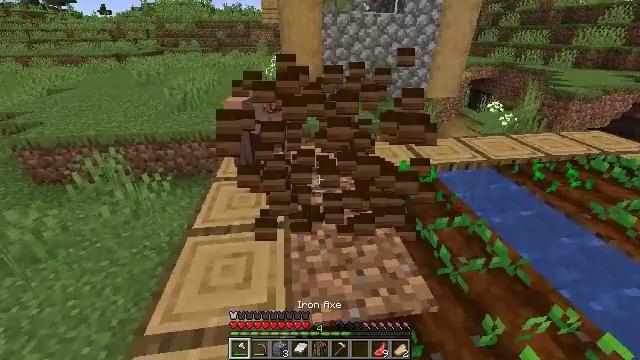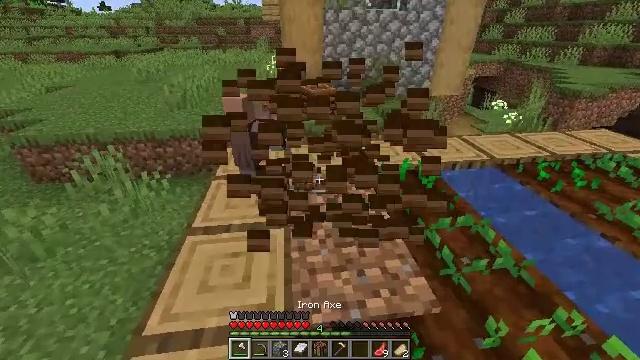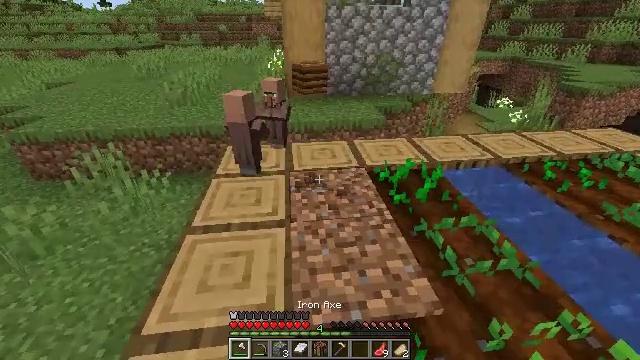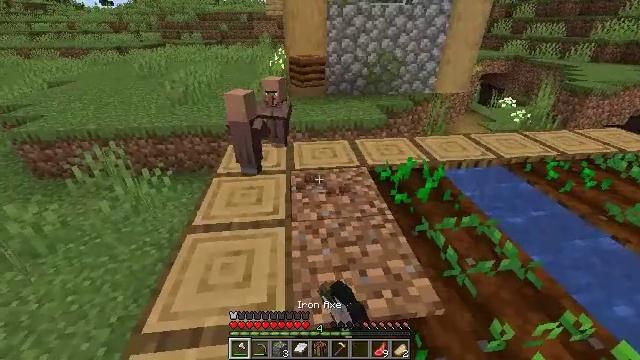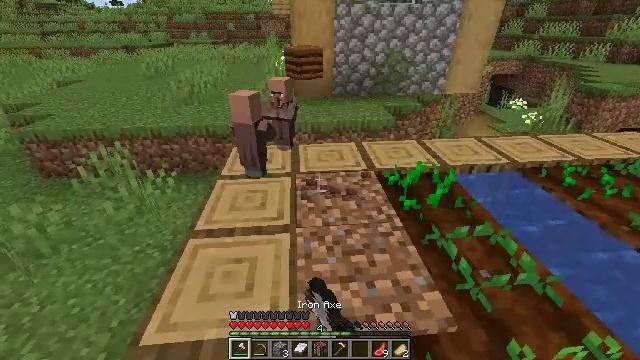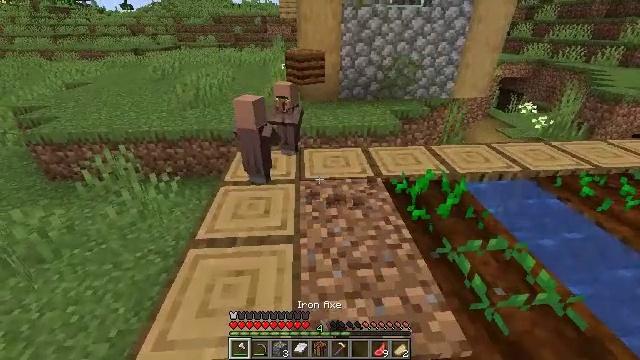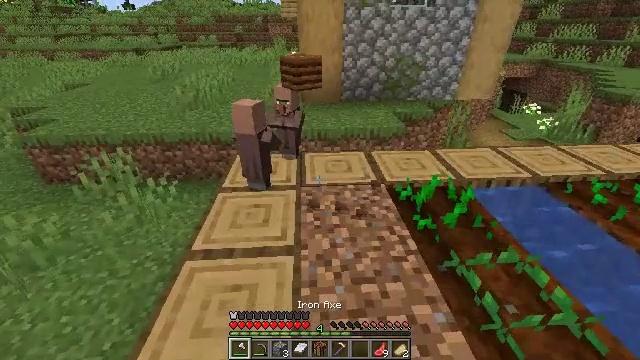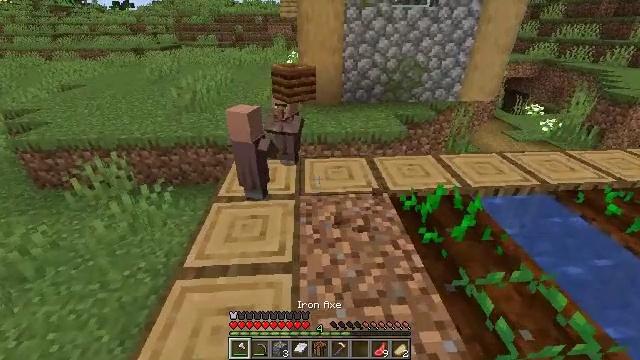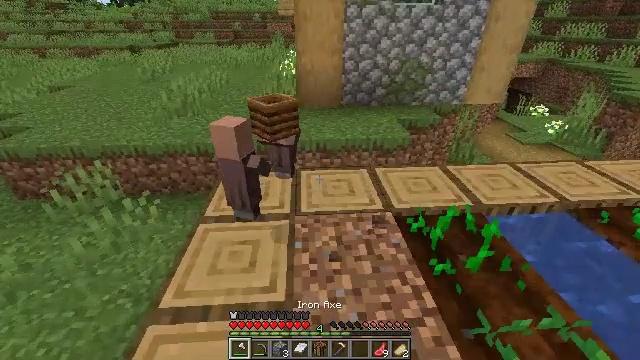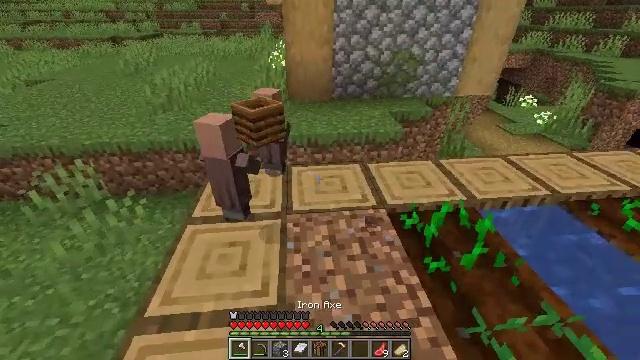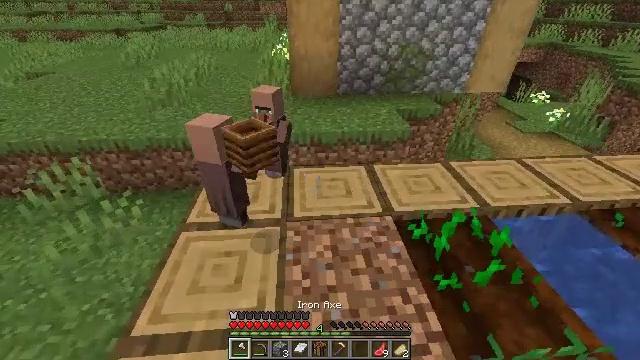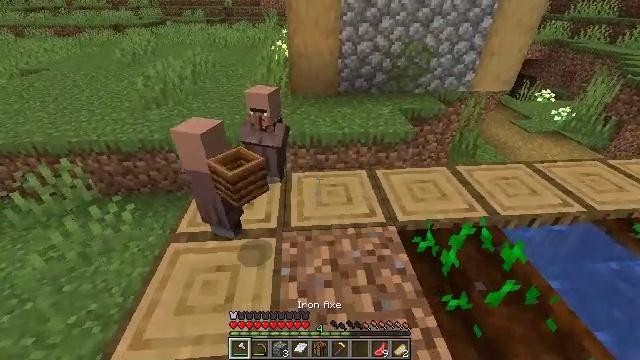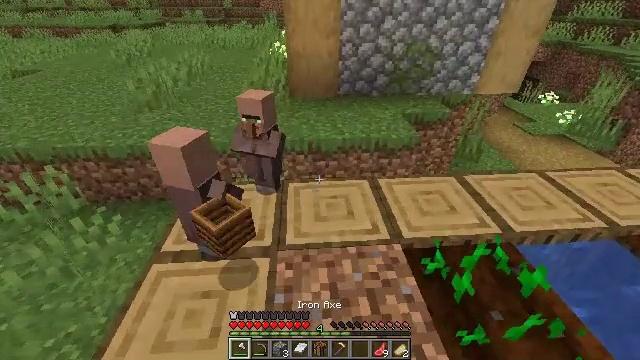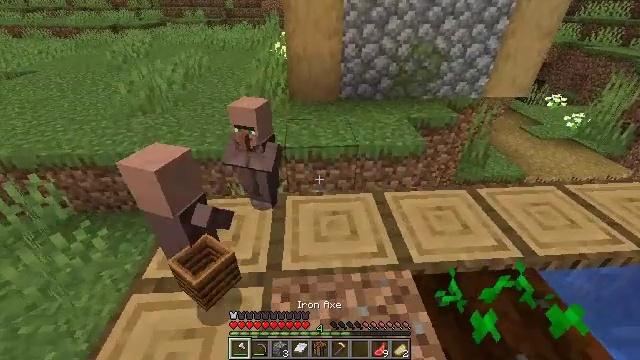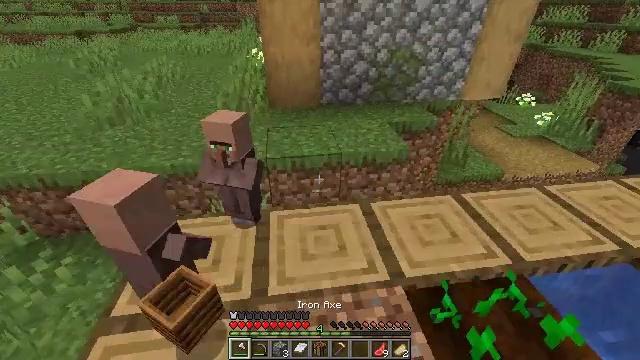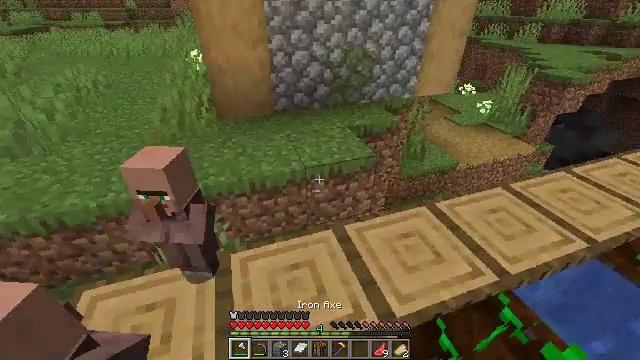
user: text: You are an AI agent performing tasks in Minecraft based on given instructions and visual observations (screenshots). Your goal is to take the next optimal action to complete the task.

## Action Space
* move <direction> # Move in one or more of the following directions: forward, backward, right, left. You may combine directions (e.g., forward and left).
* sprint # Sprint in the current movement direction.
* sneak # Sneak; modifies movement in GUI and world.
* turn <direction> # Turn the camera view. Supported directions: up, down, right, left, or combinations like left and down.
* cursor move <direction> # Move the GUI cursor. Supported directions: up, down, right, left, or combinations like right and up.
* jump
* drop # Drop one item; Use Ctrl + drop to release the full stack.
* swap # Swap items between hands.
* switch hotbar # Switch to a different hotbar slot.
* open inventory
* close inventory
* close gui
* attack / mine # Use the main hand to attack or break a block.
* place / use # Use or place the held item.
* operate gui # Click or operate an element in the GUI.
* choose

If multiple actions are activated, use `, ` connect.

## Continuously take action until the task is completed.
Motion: motion action
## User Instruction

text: Break the mature wheat plants.
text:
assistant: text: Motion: attack / mine
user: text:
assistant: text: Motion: attack / mine
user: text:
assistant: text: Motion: attack / mine
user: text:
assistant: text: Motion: move forward, turn left, attack / mine
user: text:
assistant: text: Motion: move forward, turn left
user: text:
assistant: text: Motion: move forward
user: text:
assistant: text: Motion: move forward
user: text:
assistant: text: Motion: move forward
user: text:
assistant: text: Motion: move forward, turn right and down
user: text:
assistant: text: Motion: move forward, turn left and down
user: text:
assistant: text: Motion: move forward
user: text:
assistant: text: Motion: move forward
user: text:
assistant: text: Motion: move forward
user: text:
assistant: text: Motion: move forward, turn right
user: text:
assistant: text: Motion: move forward, turn right
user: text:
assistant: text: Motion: move forward, turn right and down
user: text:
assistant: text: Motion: move forward, turn right
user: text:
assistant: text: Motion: move forward, turn right and down
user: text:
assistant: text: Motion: move forward, turn right and down
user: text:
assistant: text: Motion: move forward, turn right and down
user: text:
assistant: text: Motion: turn right and down
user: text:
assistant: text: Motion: turn right and down
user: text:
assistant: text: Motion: turn right and down
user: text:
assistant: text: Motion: move left, turn right and down
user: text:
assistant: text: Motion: move left, turn right and down
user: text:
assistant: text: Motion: move left, turn right and up
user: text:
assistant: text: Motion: move left, turn right and up
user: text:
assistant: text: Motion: turn right and up
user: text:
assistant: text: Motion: turn right
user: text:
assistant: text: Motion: turn right